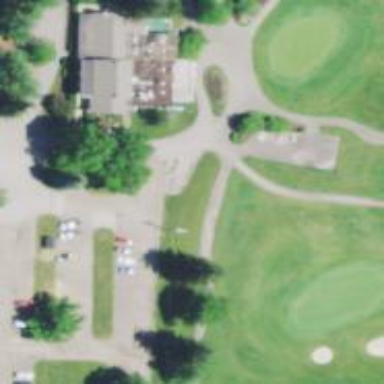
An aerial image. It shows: Pathway for golfing.